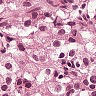
Metastatic tissue present: yes